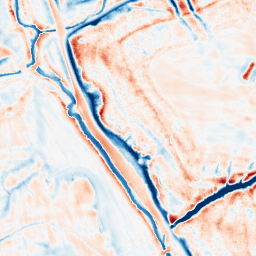
Category: edge_preserving
Decomposition family: bilateral
Decomposition parameters: d: 21
sigma_color: 100
sigma_space: 150
Upsampling method: sinc_blackman
Upsampling parameters: scale: 2
kernel_size: 16
Upsampling scale: 2